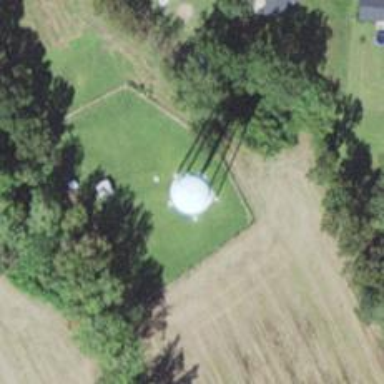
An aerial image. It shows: Water tower that is man-made.